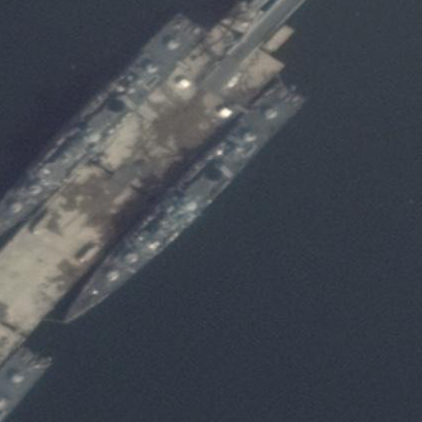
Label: cruiser